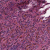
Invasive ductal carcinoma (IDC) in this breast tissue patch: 0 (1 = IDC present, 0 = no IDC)